Question: I was inspired on works of our colleagues from portal
<URL>
<URL>
to develop creation from a text file for example
'"comps.txt" ( comp1,comp2....'
for each PC a batch script read from a list of PCs in a text file and create a text file for each line of text as local.
Later in code are created folders files named - the same names ( comp1,comp2....
at the end we have text files : comp1.txt ,comp2.txt ... and folders: comp1 , comp2.... till 400 computers.
Any idea how to add in code or write another separate batch code to move for each coresponding folder text file for text file
'''
comp1.txt->comp1 folder
comp2.txt->comp2.txt
....
'''
We have more than 400 lines!!
I am very begginers for any scrips working very hard every single day and this is my first question. My code in Windows Batch is below
'''
@echo off
setlocal
for /f "tokens=*" %%a in (comps.txt) do (type nul>"%%a.txt")
for /f "tokens=*" %%a in (comps.txt) do (
echo This is line 1 of text>"%%a.txt"
)
for /f %%i in (comps.txt) do mkdir %%i
do (
echo "%%i.txt"
)
endlocal
'''
[]
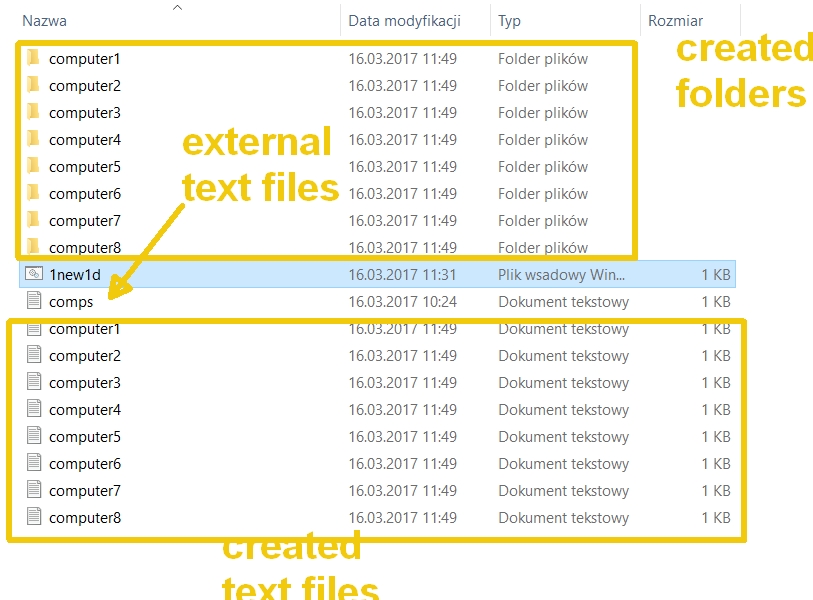
Answer: It doesn't make any sense to generate text files and then folders to move the files to. Create the folders first place and create the files into the folders. Using a (code block) only one for loop is needed.
'''
@echo off
setlocal
for /f "tokens=*" %%a in (comps.txt) do (
if not exist "%%a" mkdir "%%a"
echo This is line 1 of text>"%%a\%%a.txt"
)
endlocal
'''